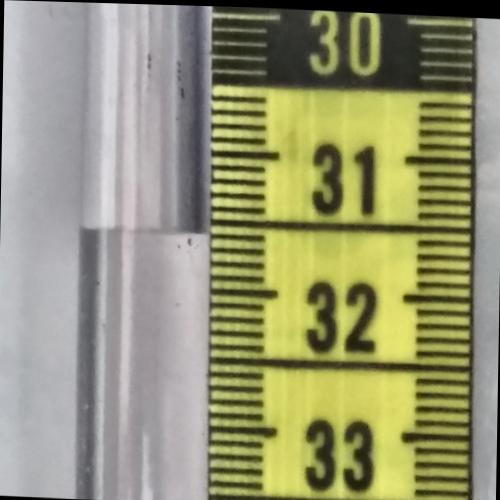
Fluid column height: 31.6 cm